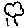
Label: cloud